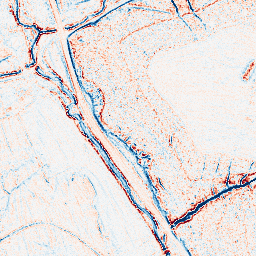
Category: edge_preserving
Decomposition family: anisotropic_diffusion
Decomposition parameters: iterations: 5
kappa: 100
gamma: 0.15
Upsampling method: sinc_hamming
Upsampling parameters: scale: 2
kernel_size: 8
Upsampling scale: 2